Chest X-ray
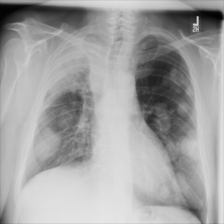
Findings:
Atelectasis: negative
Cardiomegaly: negative
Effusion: negative
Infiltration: negative
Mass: negative
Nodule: negative
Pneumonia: negative
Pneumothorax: negative
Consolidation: negative
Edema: negative
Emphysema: negative
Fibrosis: negative
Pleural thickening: negative
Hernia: negative